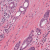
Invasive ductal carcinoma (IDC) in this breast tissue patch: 1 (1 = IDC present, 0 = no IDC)